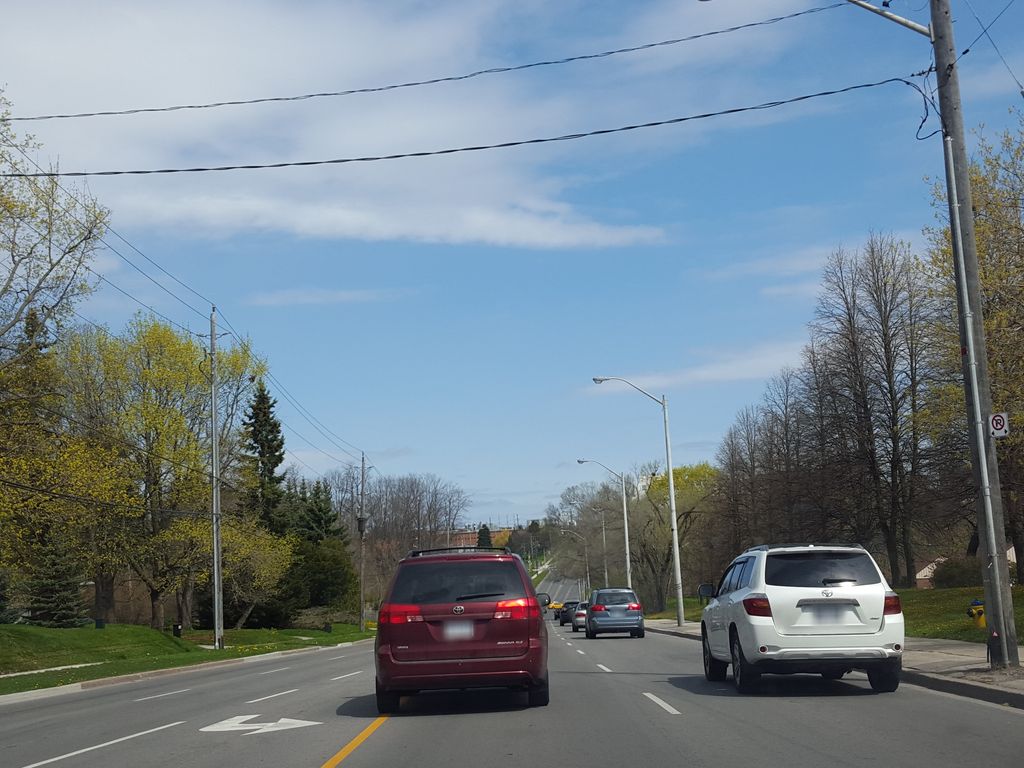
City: toronto